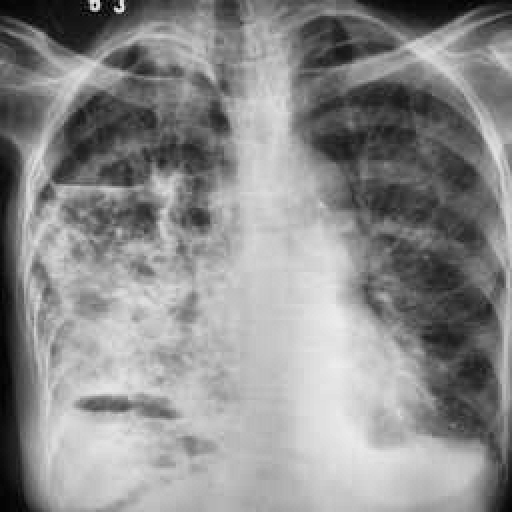
Finding: TUBERCULOSIS